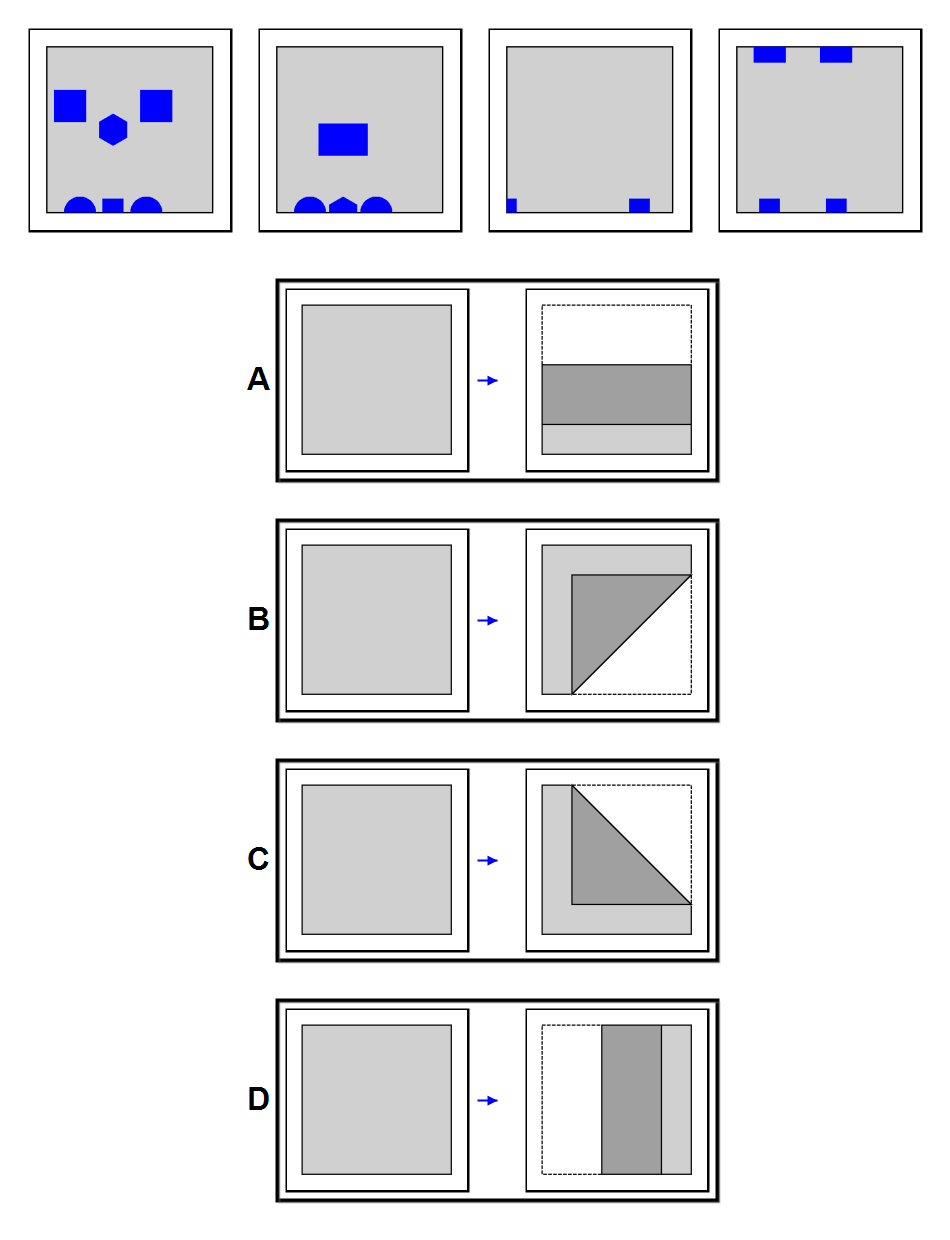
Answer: D